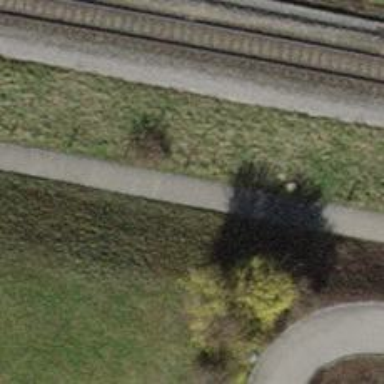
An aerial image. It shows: Asphalt footway.